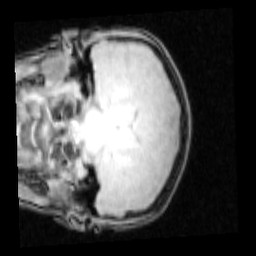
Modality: PDw
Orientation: coronal
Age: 14
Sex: female
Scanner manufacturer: siemens
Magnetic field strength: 3 T
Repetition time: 0.25 s
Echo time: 0.00103 s